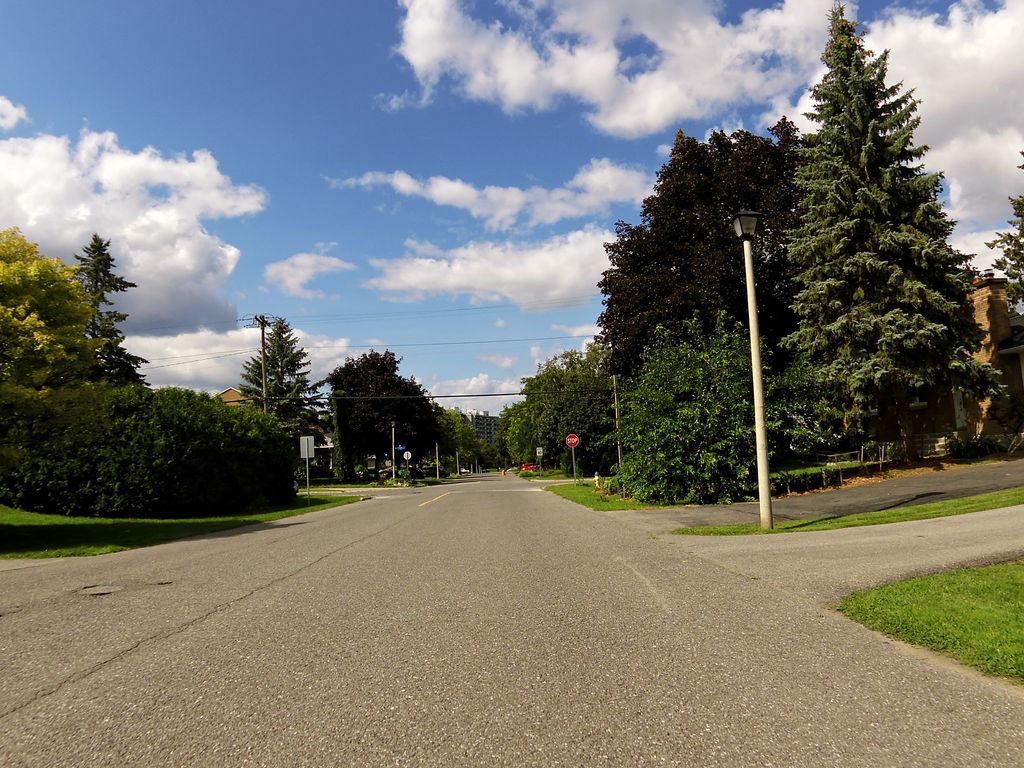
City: ottawa-gatineau